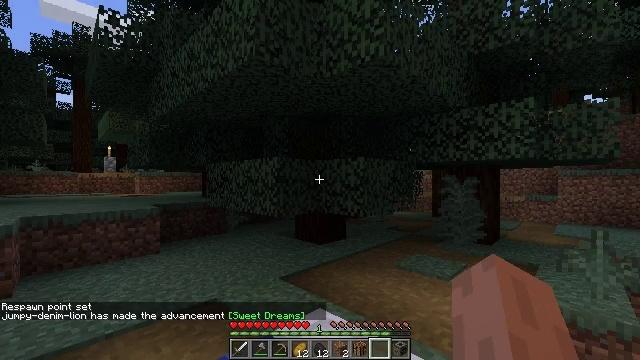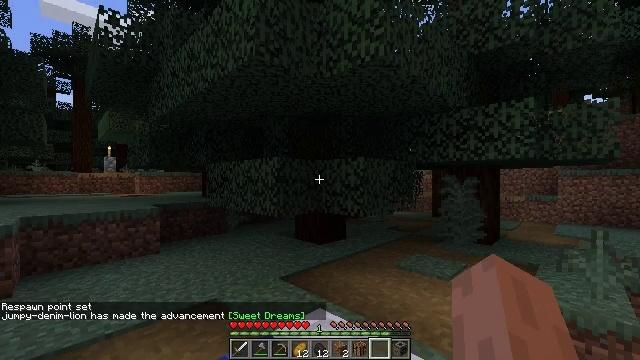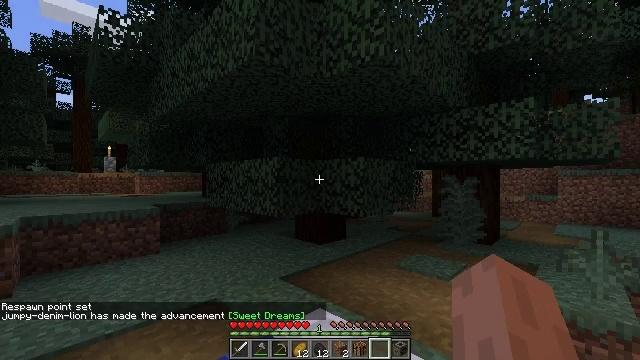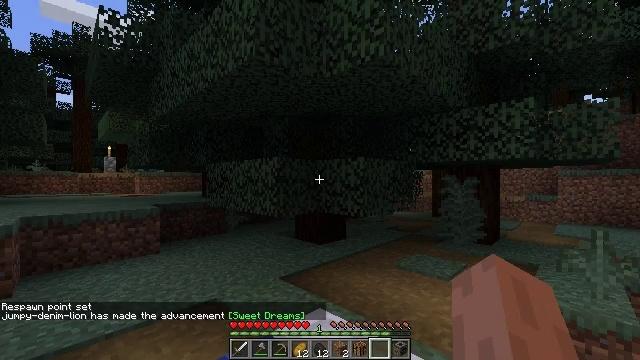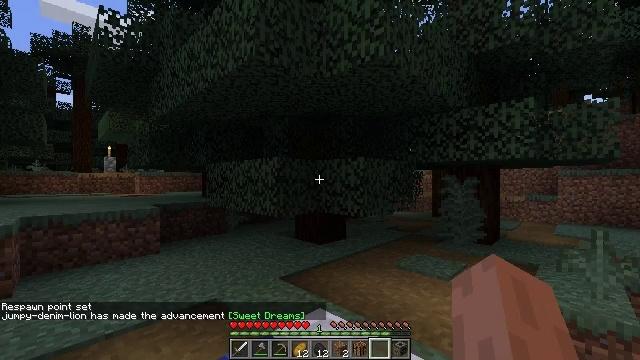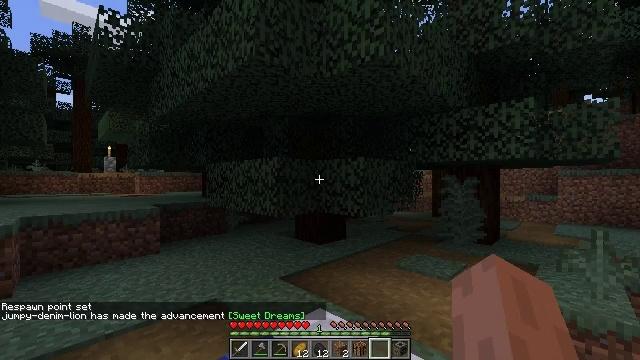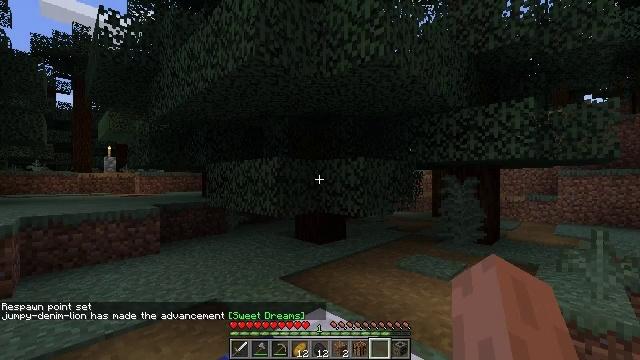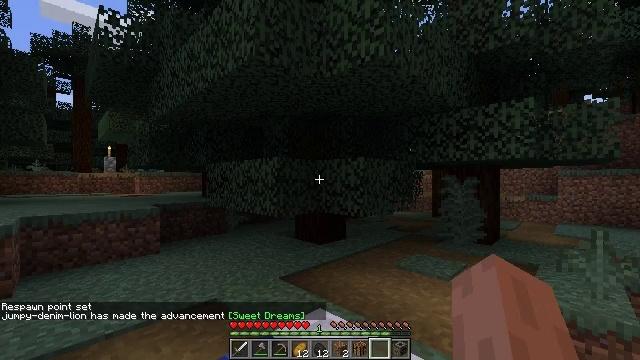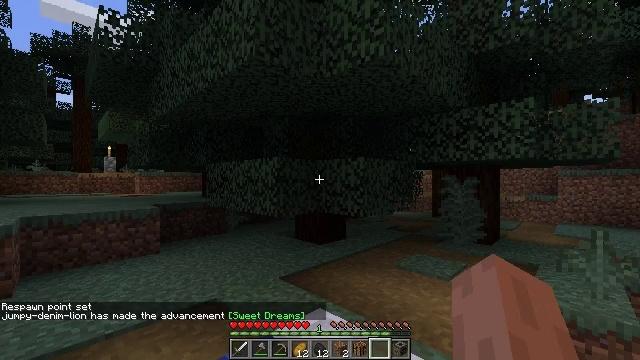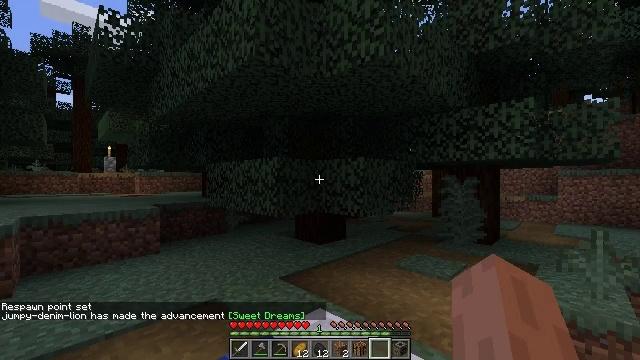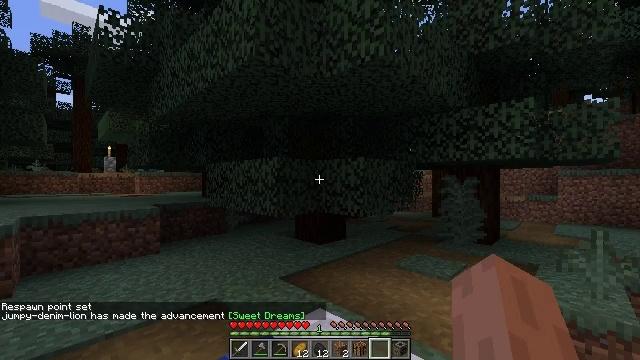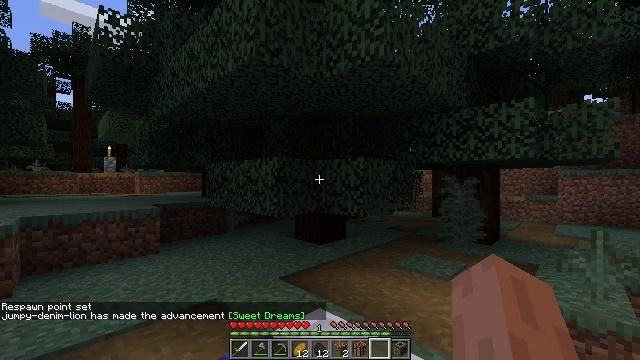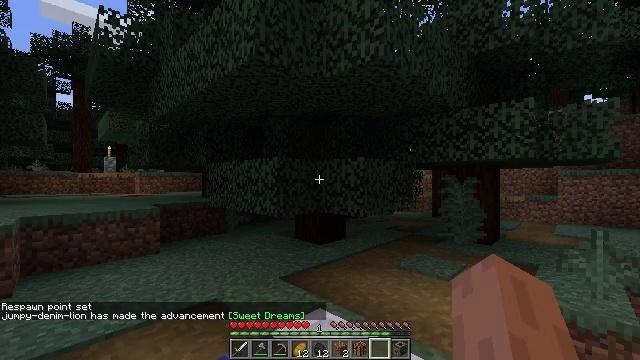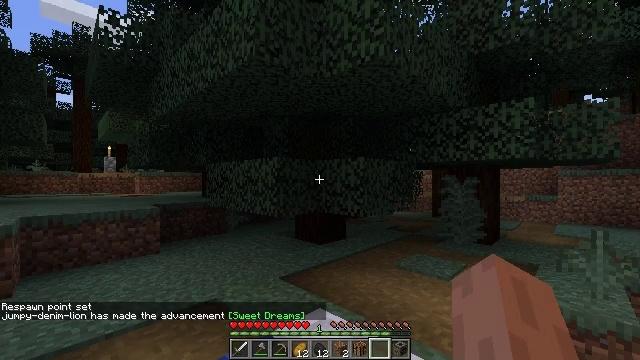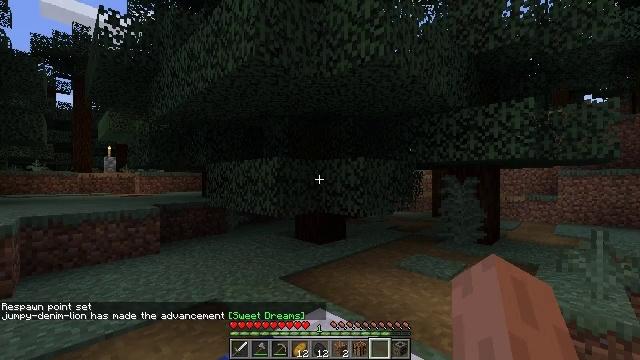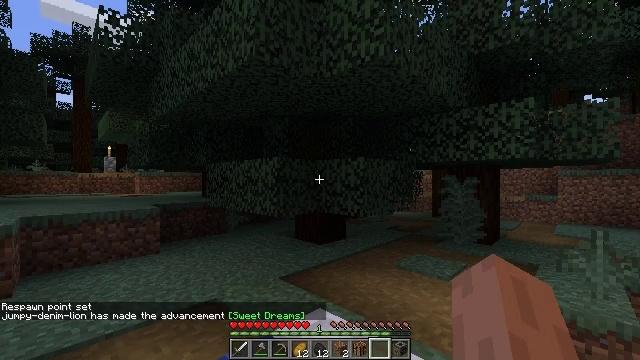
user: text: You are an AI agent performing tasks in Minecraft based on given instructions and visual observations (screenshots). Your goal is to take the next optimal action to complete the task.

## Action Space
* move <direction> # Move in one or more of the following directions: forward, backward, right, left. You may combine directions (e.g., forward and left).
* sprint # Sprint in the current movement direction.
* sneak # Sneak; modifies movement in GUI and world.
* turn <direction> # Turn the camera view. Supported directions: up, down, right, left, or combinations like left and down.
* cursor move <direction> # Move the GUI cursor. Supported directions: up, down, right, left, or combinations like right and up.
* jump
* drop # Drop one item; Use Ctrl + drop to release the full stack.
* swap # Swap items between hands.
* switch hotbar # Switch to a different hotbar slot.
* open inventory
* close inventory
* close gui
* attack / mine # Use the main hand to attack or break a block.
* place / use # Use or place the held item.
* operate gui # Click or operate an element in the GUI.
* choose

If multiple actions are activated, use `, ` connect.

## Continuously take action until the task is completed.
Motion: motion action
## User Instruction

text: Remove the blue bed from its location.
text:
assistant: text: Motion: no_op
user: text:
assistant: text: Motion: no_op
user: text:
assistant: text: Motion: no_op
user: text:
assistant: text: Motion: no_op
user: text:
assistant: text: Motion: no_op
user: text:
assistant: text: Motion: no_op
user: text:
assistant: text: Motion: no_op
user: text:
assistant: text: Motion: no_op
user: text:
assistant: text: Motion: no_op
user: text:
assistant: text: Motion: no_op
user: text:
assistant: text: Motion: no_op
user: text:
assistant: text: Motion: no_op
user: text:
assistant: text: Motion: no_op
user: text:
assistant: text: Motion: no_op
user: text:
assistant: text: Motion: no_op
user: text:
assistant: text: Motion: no_op
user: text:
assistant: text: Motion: no_op
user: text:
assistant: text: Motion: no_op
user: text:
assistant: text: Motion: no_op
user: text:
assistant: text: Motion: no_op
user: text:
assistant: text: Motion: no_op
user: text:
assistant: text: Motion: no_op
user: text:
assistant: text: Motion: no_op
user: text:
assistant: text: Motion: no_op
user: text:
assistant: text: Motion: no_op
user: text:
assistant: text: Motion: no_op
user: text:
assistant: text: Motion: no_op
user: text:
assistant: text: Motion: no_op
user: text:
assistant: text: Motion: no_op
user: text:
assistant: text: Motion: no_op